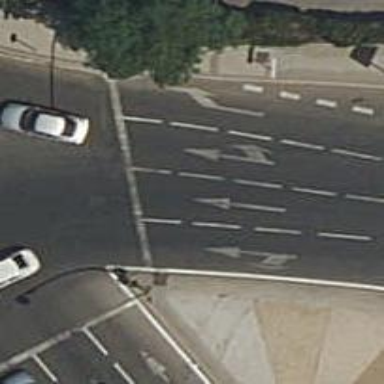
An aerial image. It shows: Road with traffic signals.